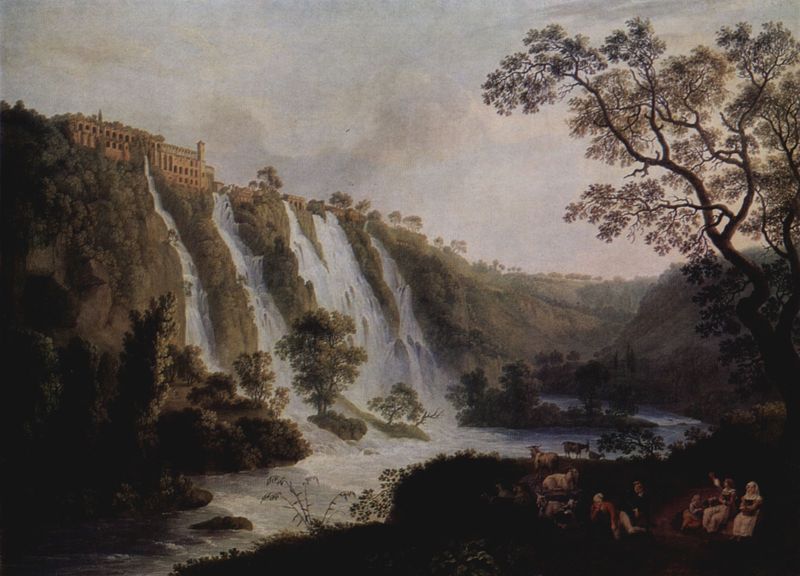
Titel: Villa des Maecenas mit den Wasserfällen in Tivoli
Künstler: Jacob Philipp Hackert
Standort: Sankt Petersburg
Institution: Eremitage
Schlagwörter: baum, berg, blau, blätter, dunkel, felsen, gemälde, gestein, gruppe, himmel, mann, wasser, weiß, wolken, bäume, fluss, frauen, grün, landschaft, menschen, see, sitzen, ufer, äste, braun, fenster, frau, grau, hell, kleid, männer, schwarz, ausblick, blick, gebäude, gras, haus, rot, schloss, tier, tiere, tuch, weg, wiese, wolke, haube, malerei, architektur, mensch, stein, steine, bild, öl, ast, bach, dämmerung, erde, flusslauf, gräser, halme, horizont, hügel, kühe, natur, spiegelung, stamm, strauch, weide, weite, zweige, büsche, gebüsch, gewässer, pfad, sträucher, boden, insel, familie, kind, paar, pflanzen, tal, wald, wasserfall, anhöhe, bauern, turm, aussicht, schürze, gischt, liegen, abhang, fels, hang, nebel, grasen, herde, schlucht, steil, pause, picknick, rast, damm, figuren, böschung, rauschen, romantik, schaum, strom, wehr, ölgemälde, fluten, staffage, kopftuch, stimmung, hoch, abendstimmung, zinnen, klippe, oben, unten, kante, schaf, burg, weiden, palast, flussbett, idyll, festung, gefälle, gemäuer, himme, residenz, gebirgsbach, schaumkronen, tempel, heroische landschaft, fließen, fort, schafe, hirte, hirten, schäfer, äsen, ausruhen, ziege, rasten, stürzen, strömen, ziegen, kraftwerk, trist, hochebene, castell, staudamm, wasserfälle, wasserwerk, hirtinnen, aussict, lagernde, e, jhgjh, am tag, wunderwelt